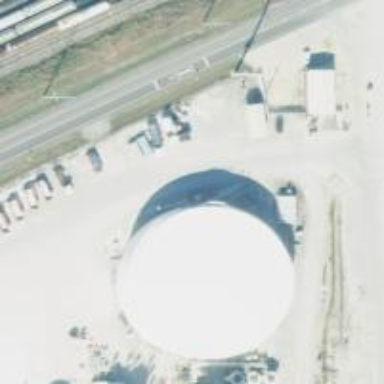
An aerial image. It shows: Storage tank building.